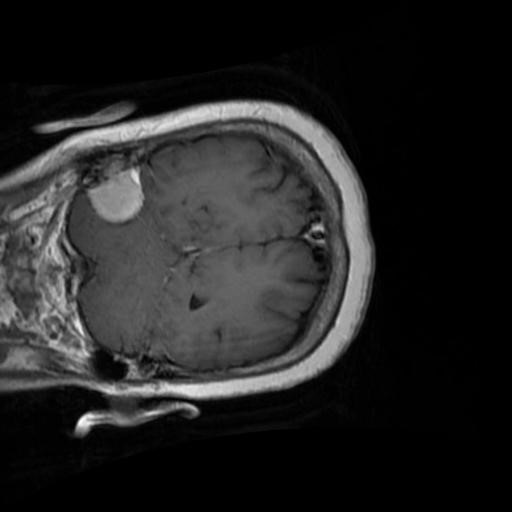
Label: brain_menin